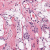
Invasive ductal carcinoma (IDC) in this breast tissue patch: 1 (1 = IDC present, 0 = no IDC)